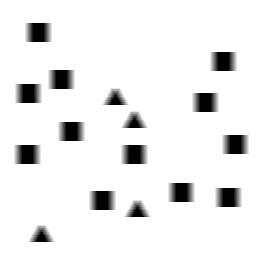
Squares: 12
Triangles: 4
Stars: 0
Total shapes: 16